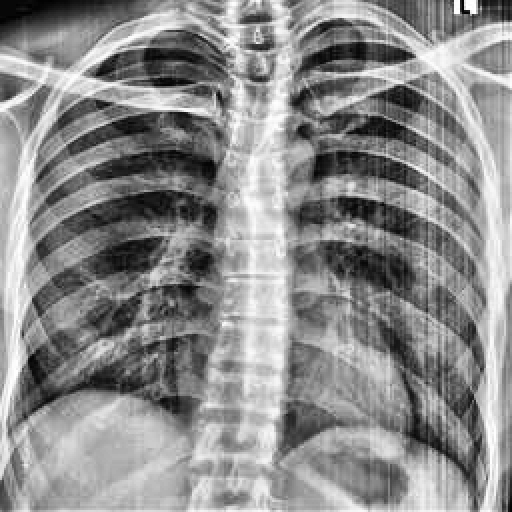
Finding: NORMAL